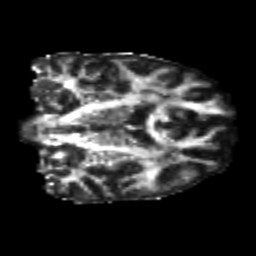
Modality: FA
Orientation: coronal
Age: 25
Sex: male
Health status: healthy
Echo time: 0.074 s